Aerial crown-view tile of a tropical tree (Barro Colorado Island, Panama), acquired 20250715:
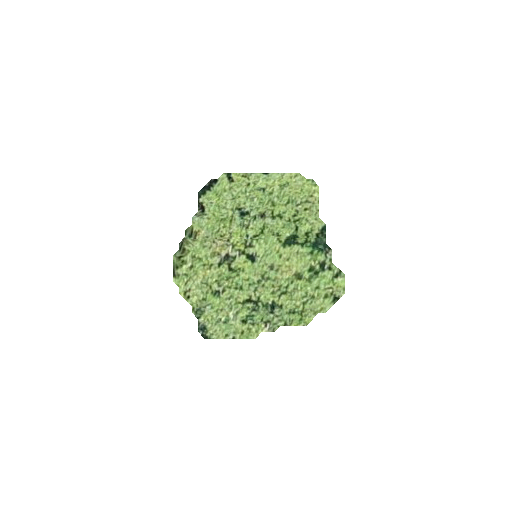
Species: Hieronyma alchorneoides
GBIF accepted scientific name: Hieronyma alchorneoides
Crown area: 32.08 m²